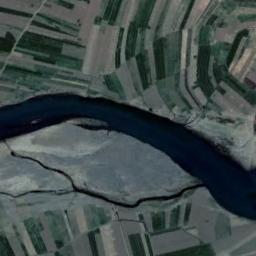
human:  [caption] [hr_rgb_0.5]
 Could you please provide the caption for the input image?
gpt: The river goes through bare and green farmland .

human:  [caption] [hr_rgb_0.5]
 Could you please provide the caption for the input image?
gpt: The deep blue river with a tributary goes through the farmland .

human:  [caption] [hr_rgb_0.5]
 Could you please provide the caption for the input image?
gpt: Many neat places are near the river .

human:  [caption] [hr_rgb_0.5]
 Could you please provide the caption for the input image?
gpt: A turquoise blue river with small islands and green and tan mixed fields on both sides .

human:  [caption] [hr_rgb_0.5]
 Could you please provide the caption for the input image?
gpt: There are many farmlands around the river .